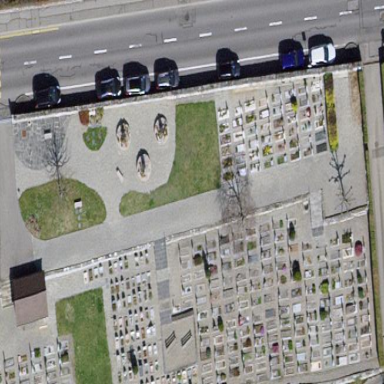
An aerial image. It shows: Cemetery.